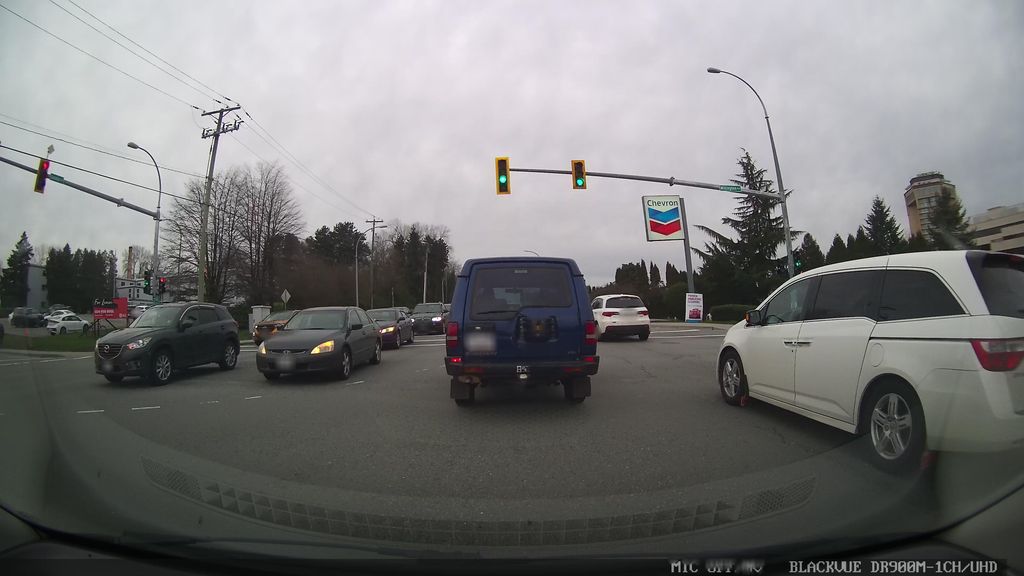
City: vancouver